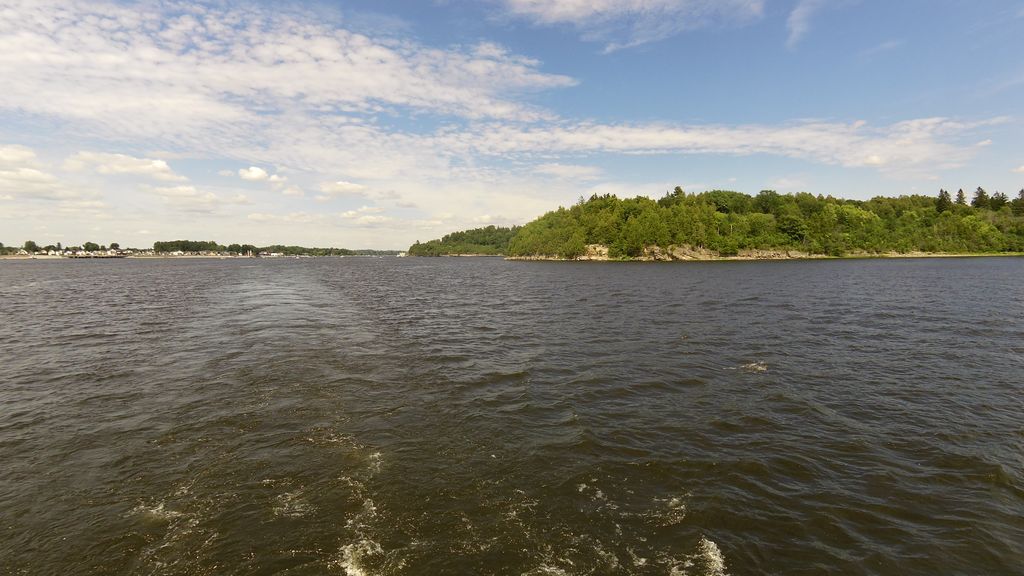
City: ottawa-gatineau